Question: i have this code for a CSS Menu... i got it generated by using a CSS Menu Generator tool ... its not working with IE6... what to do...

HTML is here
'''
<table border="0" cellpadding="0" cellspacing="0" height="30">
<tr>
<td>
<div class="mainmenu">
<ul>
<li class="li_nc"><a href="/" target="_self" >HOME</a></li>
<li class="li_hc"><a href="#" >PROGRAMS</a><ul class="ul_ch">
<li class="li_hc"><a href="#" >Engineering</a><ul class="ul_ch">
<li class="li_nc"><a href="#" >BEE ( Electronics 4 Years )</a></li>
<li class="li_nc"><a href="#" >BEE ( Tele Comm. 4 Years )</a></li>
<li class="li_nc"><a href="#" >BSE ( Software 4 Years )</a></li>
<li class="li_nc"><a href="#" >BCE (Computer 4 Years)</a></li>
</ul></li>
<li class="li_hc"><a href="#" >Management Sciences</a><ul class="ul_ch">
<li class="li_nc"><a href="#" >BBA ( Years )</a></li>
<li class="li_nc"><a href="#" >MBA ( 3 Years )</a></li>
<li class="li_nc"><a href="#" >MBA ( 2 1/2 Years )</a></li>
<li class="li_nc"><a href="#" >MBA ( 1 1/2 Years )</a></li>
<li class="li_nc"><a href="#" >MBA ( Weekend )</a></li>
<li class="li_nc"><a href="#" >MBA ( Pharma )</a></li>
<li class="li_nc"><a href="#" >Ph.D Management</a></li>
</ul></li>
<li class="li_hc"><a href="#" >Earth & Environmental Sciences</a><ul class="ul_ch">
<li class="li_nc"><a href="#" >BS ( Geology\Geophysics )</a></li>
<li class="li_nc"><a href="#" >MS ( Geology\Geophysics )</a></li>
<li class="li_nc"><a href="#" >MS ( Environmental Policy & Management )</a></li>
<li class="li_nc"><a href="#" >MS & Ph.D ( Environmental )</a></li>
</ul></li>
<li class="li_hc"><a href="#" >Professional Psychology</a><ul class="ul_ch">
<li class="li_nc"><a href="#" >BS ( 4 Years )</a></li>
<li class="li_nc"><a href="#" >PMD ( 1 Year )</a></li>
<li class="li_nc"><a href="#" >M. Phil ( 1-2 Years )</a></li>
<li class="li_nc"><a href="#" >Ph.D ( 2-3 Years )</a></li>
</ul></li>
<li class="li_hc"><a href="#" >Marine & Maritime Sciences</a><ul class="ul_ch">
<li class="li_nc"><a href="#" >MBA ( 1-5 Years )</a></li>
<li class="li_nc"><a href="#" >MBA ( Maritime 2-5 Years )</a></li>
<li class="li_nc"><a href="#" >MBA ( Maritime 3 Years )</a></li>
<li class="li_nc"><a href="#" >MSC ( Geophysics 2 Years )</a></li>
</ul></li>
<li class="li_nc"><a href="#" >Graduate & Applie Sciences</a></li>
<li class="li_hc"><a href="#" >Humanities & Social Sciences</a><ul class="ul_ch">
<li class="li_nc"><a href="#" >BSS ( 4 Years )</a></li>
</ul></li>
<li class="li_hc"><a href="#" >Medical & Dental Sciences</a><ul class="ul_ch">
<li class="li_nc"><a href="#" >MBBS ( 5 Years )</a></li>
</ul></li>
<li class="li_hc"><a href="#" >Legal Studies</a><ul class="ul_ch">
<li class="li_nc"><a href="#" >LLB ( 5 Years )</a></li>
</ul></li>
</ul></li>
<li class="li_hc"><a href="#" >ADMISSIONS</a><ul class="ul_ch">
<li class="li_nc"><a href="#" >General Info</a></li>
<li class="li_nc"><a href="#" >Eligibility</a></li>
<li class="li_nc"><a href="#" >Admissions Procedure</a></li>
<li class="li_nc"><a href="#" >Freshmen Orientation</a></li>
<li class="li_nc"><a href="#" >How To Apply ?</a></li>
<li class="li_nc"><a href="#" >Prospectus</a></li>
</ul></li>
<li class="li_hc"><a href="#" >ACADEMICS</a><ul class="ul_ch">
<li class="li_nc"><a href="#" >Semester System</a></li>
<li class="li_nc"><a href="#" >Examination System</a></li>
<li class="li_nc"><a href="#" >Course\Syllabus</a></li>
<li class="li_nc"><a href="#" >Faculty Evaluation</a></li>
<li class="li_nc"><a href="#" >Rules & Regulations</a></li>
<li class="li_nc"><a href="#" >Degree Recognition</a></li>
</ul></li>
<li class="li_hc"><a href="#" >FACILITIES</a><ul class="ul_ch">
<li class="li_nc"><a href="#" >Student Support Facilities</a></li>
<li class="li_nc"><a href="#" >Laboratories</a></li>
<li class="li_nc"><a href="#" >Computer Laboratories</a></li>
<li class="li_nc"><a href="#" >Audio & Visual Facilities</a></li>
<li class="li_nc"><a href="#" >Medical Services</a></li>
<li class="li_nc"><a href="#" >Security Services</a></li>
<li class="li_nc"><a href="#" >Sports Facilities</a></li>
<li class="li_nc"><a href="#" >Study & Excursion Trips</a></li>
<li class="li_nc"><a href="#" >Cafeterias & Dinning</a></li>
</ul></li>
<li class="li_hc"><a href="#" >FACULTY</a><ul class="ul_ch">
<li class="li_nc"><a href="#" >Islamabad Campus</a></li>
<li class="li_nc"><a href="#" >Karachi Campus</a></li>
</ul></li>
<li class="li_hc"><a href="#" >ABOUT</a><ul class="ul_ch">
<li class="li_nc"><a href="#" >History</a></li>
<li class="li_nc"><a href="#" >Board Of Governers</a></li>
<li class="li_nc"><a href="#" >Constituent Units</a></li>
<li class="li_nc"><a href="#" >Affiliated Units</a></li>
</ul></li>
<li class="li_nc"><a href="#" >CONTACT US</a></li>
<li class="li_nc"><a href="#" >VIRTUAL TOUR</a></li>
</ul>
</div>
</td>
</tr>
</table>
'''
here is the CSS
'''
/* pull-down mainmenu css */
.mainmenu{
float : left;
width : 100%;
height : 30;
padding: 0;
margin-bottom:0;
margin-top:0;
margin-left:0;
margin-right:0;
border-width:0;
}
.mainmenu ul {
float: left;
width: 100%;
list-style: none;
line-height: 1;
color:#e0e0e0;
background: #474747;
padding: 0;
border: solid transparent;
border-width: 1px 0;
margin: 0 0 1em 0;
}
.mainmenu a, .mainmenu a:visited
{
display: block;
font-family:calibri;
font-size:13px;
font-weight:normal;
font-style:normal;
text-decoration:underline;
color: #e0e0e0;
text-decoration: none;
padding: 1em 1em;
}
.mainmenu ul ul a{
width:100%;
height:100%;
}
.mainmenu ul a{
width:1%;
}
.mainmenu li {
float: left;
margin:0;
padding:0;
}
.mainmenu ul li
{
float:left; position:relative;
}
.mainmenu ul li a
{
white-space:nowrap;
}
.mainmenu li ul {
position: absolute;
left: -999em;
height: auto;
width:15em;
background: #474747;
font-weight: normal;
border-width: 1px;
margin: 0;
}
.mainmenu li li {
width:15em ;
}
.mainmenu li li a{
width:13em ;
}
.mainmenu li ul {
margin: 0;
}
.mainmenu li ul ul {
margin: -2.8em 0 0 13.5em;
}
.ul_ch,
.mainmenu li:hover ul ul,
.mainmenu li li:hover ul ul,
.mainmenu li li li:hover ul ul,
.mainmenu li li li li:hover ul ul,
.mainmenu li li li li li:hover ul ul
{
left: -999em;
}
.mainmenu li:hover ul,
.mainmenu li li:hover ul,
.mainmenu li li li:hover ul,
.mainmenu li li li li:hover ul,
.mainmenu li li li li li:hover ul
{
left: auto;
}
.mainmenu li:hover>ul.ul_ch
{
left: auto;
}
.mainmenu li:hover{
background: #0552a7;
}
.mainmenu li:hover a,.mainmenu li:hover a:visited,.mainmenu li:hover a:hover,.mainmenu li a:hover{
color:#e0e0e0;
}
.mainmenu li:hover li a, .mainmenu li li:hover li a,
.mainmenu li li li:hover li a, .mainmenu li li li li:hover li a,
.mainmenu li:hover li a:visited, .mainmenu li li:hover li a:visited,
.mainmenu li li li:hover li a:visited, .mainmenu li li li li:hover li a:visited
{
color:#e0e0e0;
}
.mainmenu li li:hover, .mainmenu li li li:hover,
.mainmenu li li li li:hover , .mainmenu li li li li li:hover , .mainmenu li li li li li li:hover
{
background: #0552a7;
z-index:9999;
}
.mainmenu li li:hover a,.mainmenu li li li:hover a,
.mainmenu li li li li:hover a, .mainmenu li li li li li:hover a
{
color: #e0e0e0;
}
.mainmenu ul ul a, .mainmenu ul ul a:visited,
.mainmenu li li a, .mainmenu li li a:visited
{
color: #e0e0e0;
}
.mainmenu ul ul a:hover,
.mainmenu li:hover li:hover a,.mainmenu li:hover li:hover a:visited ,
.mainmenu li:hover li:hover li:hover a,.mainmenu li:hover li:hover li:hover a:visited,
.mainmenu li:hover li:hover li:hover li:hover a,.mainmenu li:hover li:hover li:hover li:hover a:visited ,
.mainmenu li:hover li:hover li:hover li:hover li:hover a,.mainmenu li:hover li:hover li:hover li:hover li:hover a:visited,
.mainmenu li:hover li:hover li:hover li:hover li:hover li:hover a,.mainmenu li:hover li:hover li:hover li:hover li:hover li:hover a:visited{
color: #e0e0e0;
}
.mainmenu li:hover li:hover li a,.mainmenu li:hover li:hover li a:visited ,
.mainmenu li:hover li:hover li:hover li a,.mainmenu li:hover li:hover li:hover li a:visited,
.mainmenu li:hover li:hover li:hover li:hover li a,.mainmenu li:hover li:hover li:hover li:hover li a:visited,
.mainmenu li:hover li:hover li:hover li:hover li:hover li a,.mainmenu li:hover li:hover li:hover li:hover li:hover li a:visited{
color: #e0e0e0;
}
/* end of mainmenu css */
'''
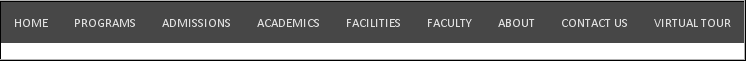
Answer: IE6 doesn't support ':hover' except on links, or child selectors at all.
Your options:
- <URL>